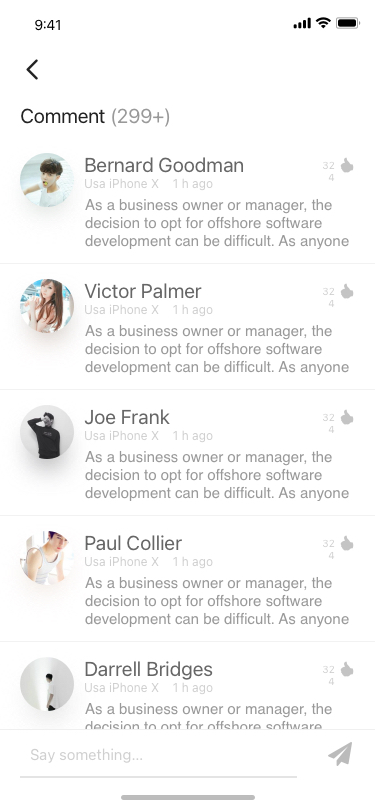
Text in this UI design:
Comment (299+)
Bernard Goodman
Usa iPhone X    1 h ago
324
As a business owner or manager, the decision to opt for offshore software development can be difficult. As anyone who has experience knows, there are advantages and disadvantages to outsourcing software development. How then, do you balance the risks and rewards and come out on top? Here are five tips to ensure that you receive an excellent return on investment:

1. Complex project management experience. When selecting an offshore software development company, ensure that they have extensive experience in complex project management. The company’s internal team should run like a well-oiled machine, and they should have longstanding relationships with their own subcontractors. 2. Specialized knowledge and expertise. The most agile software development companies have an extensive network of specialists. These specialists may not be on the company payroll (which is why the company can offer you significant cost savings), but they can be depended upon to complete the necessary tasks on time and within the budget. 3. Knowledge of your industry. In theory, offshore software development companies should be able to perform custom software development for any type of business. There will be less of a learning curve, though, and greater chances for success, if the company has knowledge of your industry or a related industry. For this reason, ask for referrals and determine if the projects the company has managed are similar to or in alignment with the goals of your project.

4. Delineate areas of responsibility. Chances are, you’re considering hiring an offshore software development company because you don’t have the in-house expertise to get the job done and know that it is more cost-effective to outsource the project. Nonetheless, you will need to actively participate in a needs assessment and at various benchmarks throughout the life of the project. By creating a clear delineation of areas of responsibility, you will have a clear understanding of the number of staff hours you need to devote to the project, and plan accordingly. 5. High standards. Both you and the offshore software development company you choose should adhere to high standards. Aside from the talent of the technical experts involved, successful custom software development depends upon rigorous testing. The most dependable companies use the highest industry standards in testing each aspect of the products they create so that you receive a product that is ready to implement. Essentially, the most successful offshore software development companies are competent and flexible, and see their role as an information technology partner who solves your software problems, supports your team, and manages your projects from beginning to end. When you choose such a company, you can rest assured that you will receive an excellent return on investment.
Victor Palmer
Usa iPhone X    1 h ago
324
As a business owner or manager, the decision to opt for offshore software development can be difficult. As anyone who has experience knows, there are advantages and disadvantages to outsourcing software development. How then, do you balance the risks and rewards and come out on top? Here are five tips to ensure that you receive an excellent return on investment:

1. Complex project management experience. When selecting an offshore software development company, ensure that they have extensive experience in complex project management. The company’s internal team should run like a well-oiled machine, and they should have longstanding relationships with their own subcontractors. 2. Specialized knowledge and expertise. The most agile software development companies have an extensive network of specialists. These specialists may not be on the company payroll (which is why the company can offer you significant cost savings), but they can be depended upon to complete the necessary tasks on time and within the budget. 3. Knowledge of your industry. In theory, offshore software development companies should be able to perform custom software development for any type of business. There will be less of a learning curve, though, and greater chances for success, if the company has knowledge of your industry or a related industry. For this reason, ask for referrals and determine if the projects the company has managed are similar to or in alignment with the goals of your project.

4. Delineate areas of responsibility. Chances are, you’re considering hiring an offshore software development company because you don’t have the in-house expertise to get the job done and know that it is more cost-effective to outsource the project. Nonetheless, you will need to actively participate in a needs assessment and at various benchmarks throughout the life of the project. By creating a clear delineation of areas of responsibility, you will have a clear understanding of the number of staff hours you need to devote to the project, and plan accordingly. 5. High standards. Both you and the offshore software development company you choose should adhere to high standards. Aside from the talent of the technical experts involved, successful custom software development depends upon rigorous testing. The most dependable companies use the highest industry standards in testing each aspect of the products they create so that you receive a product that is ready to implement. Essentially, the most successful offshore software development companies are competent and flexible, and see their role as an information technology partner who solves your software problems, supports your team, and manages your projects from beginning to end. When you choose such a company, you can rest assured that you will receive an excellent return on investment.
Joe Frank
Usa iPhone X    1 h ago
324
As a business owner or manager, the decision to opt for offshore software development can be difficult. As anyone who has experience knows, there are advantages and disadvantages to outsourcing software development. How then, do you balance the risks and rewards and come out on top? Here are five tips to ensure that you receive an excellent return on investment:

1. Complex project management experience. When selecting an offshore software development company, ensure that they have extensive experience in complex project management. The company’s internal team should run like a well-oiled machine, and they should have longstanding relationships with their own subcontractors. 2. Specialized knowledge and expertise. The most agile software development companies have an extensive network of specialists. These specialists may not be on the company payroll (which is why the company can offer you significant cost savings), but they can be depended upon to complete the necessary tasks on time and within the budget. 3. Knowledge of your industry. In theory, offshore software development companies should be able to perform custom software development for any type of business. There will be less of a learning curve, though, and greater chances for success, if the company has knowledge of your industry or a related industry. For this reason, ask for referrals and determine if the projects the company has managed are similar to or in alignment with the goals of your project.

4. Delineate areas of responsibility. Chances are, you’re considering hiring an offshore software development company because you don’t have the in-house expertise to get the job done and know that it is more cost-effective to outsource the project. Nonetheless, you will need to actively participate in a needs assessment and at various benchmarks throughout the life of the project. By creating a clear delineation of areas of responsibility, you will have a clear understanding of the number of staff hours you need to devote to the project, and plan accordingly. 5. High standards. Both you and the offshore software development company you choose should adhere to high standards. Aside from the talent of the technical experts involved, successful custom software development depends upon rigorous testing. The most dependable companies use the highest industry standards in testing each aspect of the products they create so that you receive a product that is ready to implement. Essentially, the most successful offshore software development companies are competent and flexible, and see their role as an information technology partner who solves your software problems, supports your team, and manages your projects from beginning to end. When you choose such a company, you can rest assured that you will receive an excellent return on investment.
Paul Collier
Usa iPhone X    1 h ago
324
As a business owner or manager, the decision to opt for offshore software development can be difficult. As anyone who has experience knows, there are advantages and disadvantages to outsourcing software development. How then, do you balance the risks and rewards and come out on top? Here are five tips to ensure that you receive an excellent return on investment:

1. Complex project management experience. When selecting an offshore software development company, ensure that they have extensive experience in complex project management. The company’s internal team should run like a well-oiled machine, and they should have longstanding relationships with their own subcontractors. 2. Specialized knowledge and expertise. The most agile software development companies have an extensive network of specialists. These specialists may not be on the company payroll (which is why the company can offer you significant cost savings), but they can be depended upon to complete the necessary tasks on time and within the budget. 3. Knowledge of your industry. In theory, offshore software development companies should be able to perform custom software development for any type of business. There will be less of a learning curve, though, and greater chances for success, if the company has knowledge of your industry or a related industry. For this reason, ask for referrals and determine if the projects the company has managed are similar to or in alignment with the goals of your project.

4. Delineate areas of responsibility. Chances are, you’re considering hiring an offshore software development company because you don’t have the in-house expertise to get the job done and know that it is more cost-effective to outsource the project. Nonetheless, you will need to actively participate in a needs assessment and at various benchmarks throughout the life of the project. By creating a clear delineation of areas of responsibility, you will have a clear understanding of the number of staff hours you need to devote to the project, and plan accordingly. 5. High standards. Both you and the offshore software development company you choose should adhere to high standards. Aside from the talent of the technical experts involved, successful custom software development depends upon rigorous testing. The most dependable companies use the highest industry standards in testing each aspect of the products they create so that you receive a product that is ready to implement. Essentially, the most successful offshore software development companies are competent and flexible, and see their role as an information technology partner who solves your software problems, supports your team, and manages your projects from beginning to end. When you choose such a company, you can rest assured that you will receive an excellent return on investment.
Darrell Bridges
Usa iPhone X    1 h ago
324
As a business owner or manager, the decision to opt for offshore software development can be difficult. As anyone who has experience knows, there are advantages and disadvantages to outsourcing software development. How then, do you balance the risks and rewards and come out on top? Here are five tips to ensure that you receive an excellent return on investment:

1. Complex project management experience. When selecting an offshore software development company, ensure that they have extensive experience in complex project management. The company’s internal team should run like a well-oiled machine, and they should have longstanding relationships with their own subcontractors. 2. Specialized knowledge and expertise. The most agile software development companies have an extensive network of specialists. These specialists may not be on the company payroll (which is why the company can offer you significant cost savings), but they can be depended upon to complete the necessary tasks on time and within the budget. 3. Knowledge of your industry. In theory, offshore software development companies should be able to perform custom software development for any type of business. There will be less of a learning curve, though, and greater chances for success, if the company has knowledge of your industry or a related industry. For this reason, ask for referrals and determine if the projects the company has managed are similar to or in alignment with the goals of your project.

4. Delineate areas of responsibility. Chances are, you’re considering hiring an offshore software development company because you don’t have the in-house expertise to get the job done and know that it is more cost-effective to outsource the project. Nonetheless, you will need to actively participate in a needs assessment and at various benchmarks throughout the life of the project. By creating a clear delineation of areas of responsibility, you will have a clear understanding of the number of staff hours you need to devote to the project, and plan accordingly. 5. High standards. Both you and the offshore software development company you choose should adhere to high standards. Aside from the talent of the technical experts involved, successful custom software development depends upon rigorous testing. The most dependable companies use the highest industry standards in testing each aspect of the products they create so that you receive a product that is ready to implement. Essentially, the most successful offshore software development companies are competent and flexible, and see their role as an information technology partner who solves your software problems, supports your team, and manages your projects from beginning to end. When you choose such a company, you can rest assured that you will receive an excellent return on investment.
Say something…